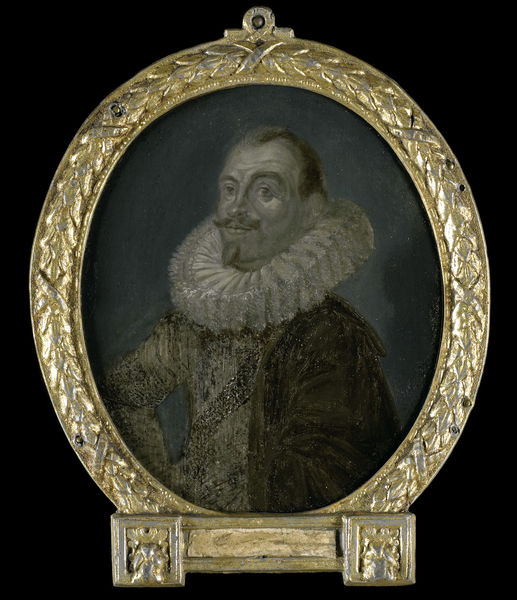
Titel: Theodorus Rodenburgh (ca. 1578-1644). Diplomaat en toneeldichter
Künstler: Arnoud van Halen
Standort: Amsterdam
Institution: Rijksmuseum
Schlagwörter: blau, dunkel, gemälde, mann, weiß, braun, mund, nase, schwarz, malerei, bart, augen, barock, gesicht, kragen, rahmen, bild, portrait, porträt, öl, gold, mantel, ölgemälde, metall, medaillon, schweden, spitzbart, ähren, manteö, miniatur, madaillon